Question: I have an always-on-top window that I want to remain above all other windows. Using setAlwaysOnTop(true) seems to work for most purposes, but fails when it comes to JComboBox dropdown menus. Is there any way to prevent this from happening? Attached below is a SSCCE and picture of the undesired functionality.
EDIT: Not sure if the behavior is OS-dependent, but I'm noticing the issue on Windows 7 using Java 7. On top is supported on this OS.
EDIT 2: Seems that JPopupMenu has an override on alwaysOnTop() to return true. This is the source of the problem, since on-top components do not have a defined order in how they appear on top of each other (OS-dependent). Worse still, the method is package private. Quite problematic...
Undesired Behavior:

SSCCE:
'''
import java.awt.BorderLayout;
import javax.swing.JButton;
import javax.swing.JComboBox;
import javax.swing.JDialog;
import javax.swing.JTextField;
public class OnTopTest
{
public static void main( String[] args )
{
new OnTopTest();
}
public OnTopTest()
{
JDialog onTop = new OnTopWindow();
JDialog other = new OtherWindow();
System.out.println("IS ON TOP SUPPORTED? " + onTop.isAlwaysOnTopSupported());
other.setVisible( true );
onTop.setVisible( true );
}
private class OnTopWindow extends JDialog
{
public OnTopWindow()
{
setLayout( new BorderLayout() );
JButton button = new JButton("Button");
add( button, BorderLayout.CENTER );
setSize( 100, 100 );
setAlwaysOnTop( true );
}
}
private class OtherWindow extends JDialog
{
public OtherWindow()
{
setLayout( new BorderLayout() );
JTextField textField = new JTextField("Text");
add( textField, BorderLayout.NORTH);
JButton button = new JButton("Button");
add( button, BorderLayout.CENTER );
JComboBox comboBox = new JComboBox( new Object[] {"Item1", "Item2", "Item3"} );
add( comboBox, BorderLayout.SOUTH );
setSize( 200, 200 );
}
}
}
'''
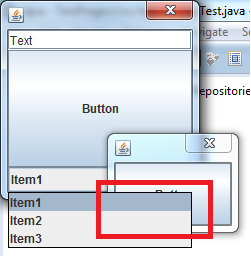
Answer: I'm pretty sure this is handled by the Operating System and that 'Java' cannot force the 'dropdown' to not overlap the other window, as searching for this without specifying 'Java' reported the same behaviour in many different languages.
You can test with a 'JMenu' to confirm, but I'm sure it will also happen as menus and some other controls (like dropdowns) will (by necessity) show above any other window.